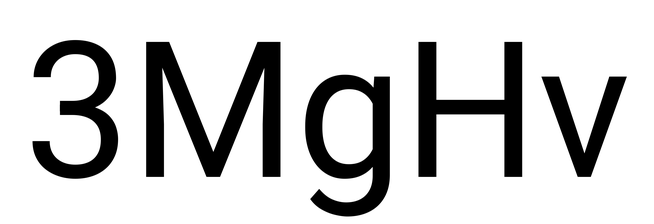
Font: Roboto_Regular